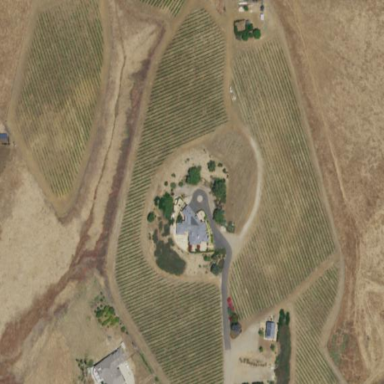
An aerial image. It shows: Vineyard growing grapes.